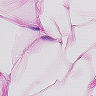
Metastatic tissue present: no